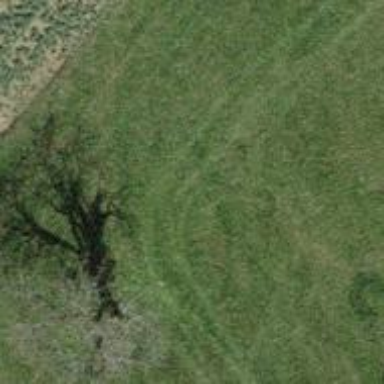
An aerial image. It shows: Deciduous tree with mixed leaves.